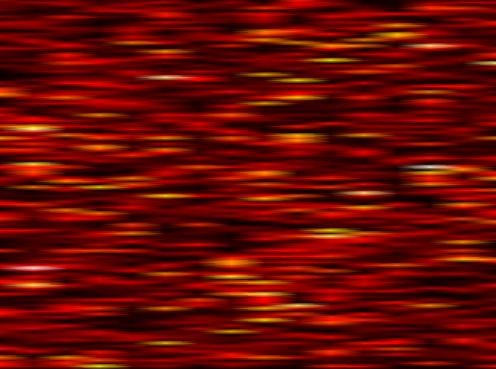
Label: FBMC